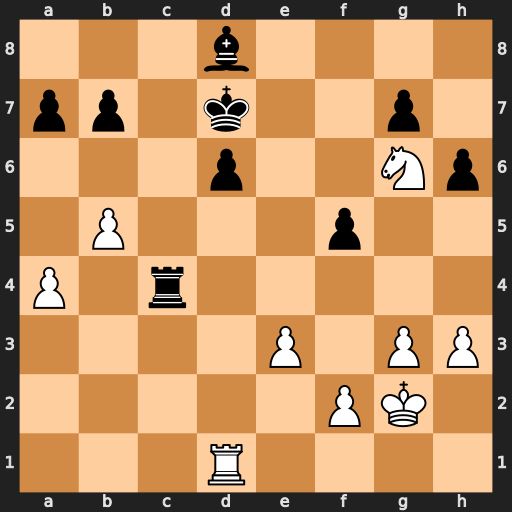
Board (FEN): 3b4/pp1k2p1/3p2Np/1P3p2/P1r5/4P1PP/5PK1/3R4
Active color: w
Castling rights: -
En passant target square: -
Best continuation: Ne5+ Ke6 Nxc4